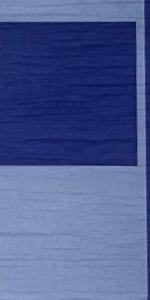
Label: Empty